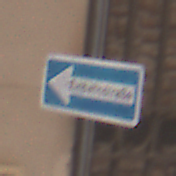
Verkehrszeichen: EinbahnstrasseLinksweisend
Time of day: Midday
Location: Outdoor (Urban)
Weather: PartlyCloudy
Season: NotSpecified
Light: Natural